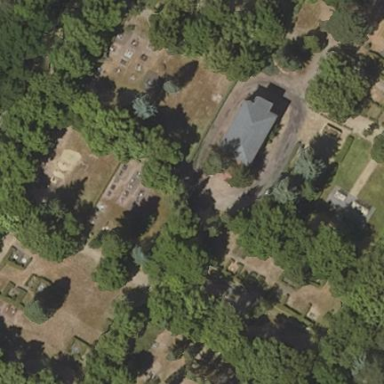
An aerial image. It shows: Cemetery surrounded by fence.